Interaction volume radius: 10 \u00c5
Interaction volume height: 10 \u00c5
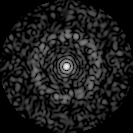
Disorder parameter: 0.8037